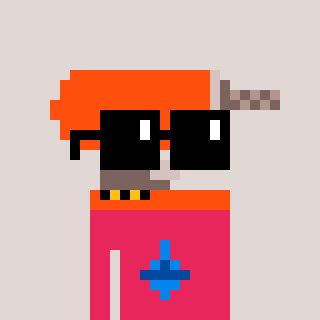
a pixel art character with square black sunglasses, a drill-shaped head and a redpinkish-colored body on a warm background